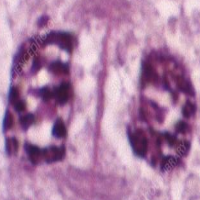
Label: telophase